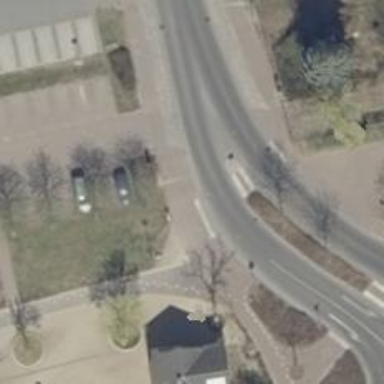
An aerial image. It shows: Tertiary road with asphalt surface and lane markings.